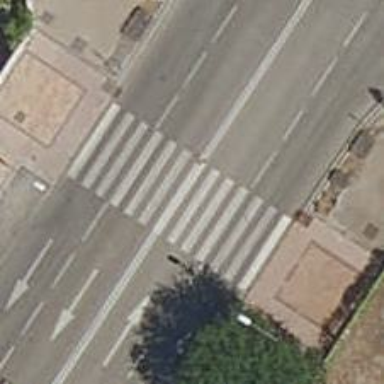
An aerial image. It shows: Uncontrolled road crossing.